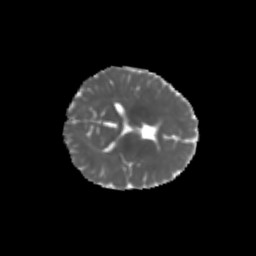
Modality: MD
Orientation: axial
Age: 6
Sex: male
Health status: healthy